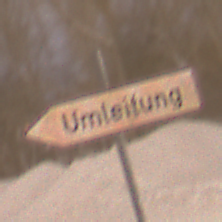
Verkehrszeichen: UmleitungswegweiserLinksweisend
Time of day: Night
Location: Outdoor (Urban)
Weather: Overcast
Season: Winter
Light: Artificial